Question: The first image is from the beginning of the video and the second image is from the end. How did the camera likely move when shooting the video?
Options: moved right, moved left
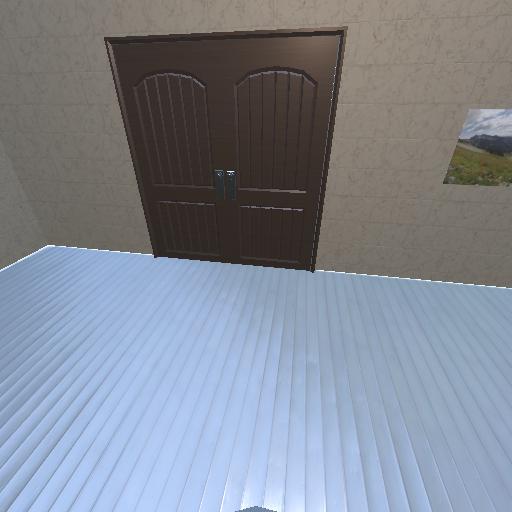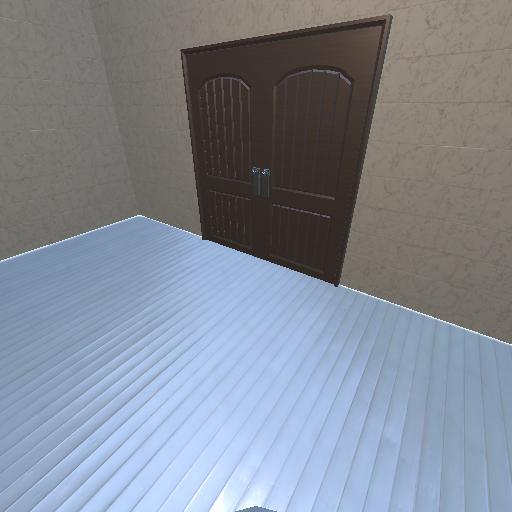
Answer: moved right